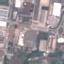
Land use / land cover class: Industrial